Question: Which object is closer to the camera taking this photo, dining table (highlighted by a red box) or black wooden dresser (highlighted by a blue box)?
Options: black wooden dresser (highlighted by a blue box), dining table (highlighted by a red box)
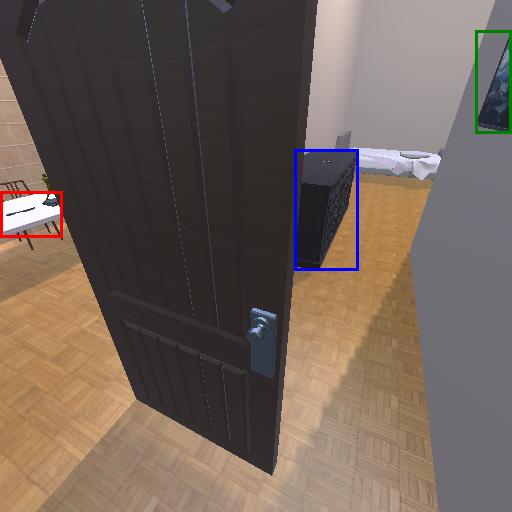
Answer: black wooden dresser (highlighted by a blue box)